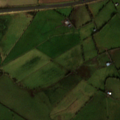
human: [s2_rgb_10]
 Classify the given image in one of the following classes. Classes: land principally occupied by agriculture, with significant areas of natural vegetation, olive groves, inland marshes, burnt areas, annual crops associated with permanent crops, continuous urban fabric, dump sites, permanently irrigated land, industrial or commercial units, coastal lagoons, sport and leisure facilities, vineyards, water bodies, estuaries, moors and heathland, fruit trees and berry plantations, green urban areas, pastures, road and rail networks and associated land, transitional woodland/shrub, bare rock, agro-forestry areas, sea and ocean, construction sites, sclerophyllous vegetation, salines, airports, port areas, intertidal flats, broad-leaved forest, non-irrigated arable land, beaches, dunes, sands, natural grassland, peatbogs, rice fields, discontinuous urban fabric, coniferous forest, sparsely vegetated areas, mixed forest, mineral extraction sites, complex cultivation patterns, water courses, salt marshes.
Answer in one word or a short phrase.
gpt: non-irrigated arable land, pastures